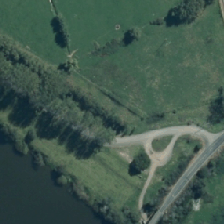
Land cover: deciduous_hardwood